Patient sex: F
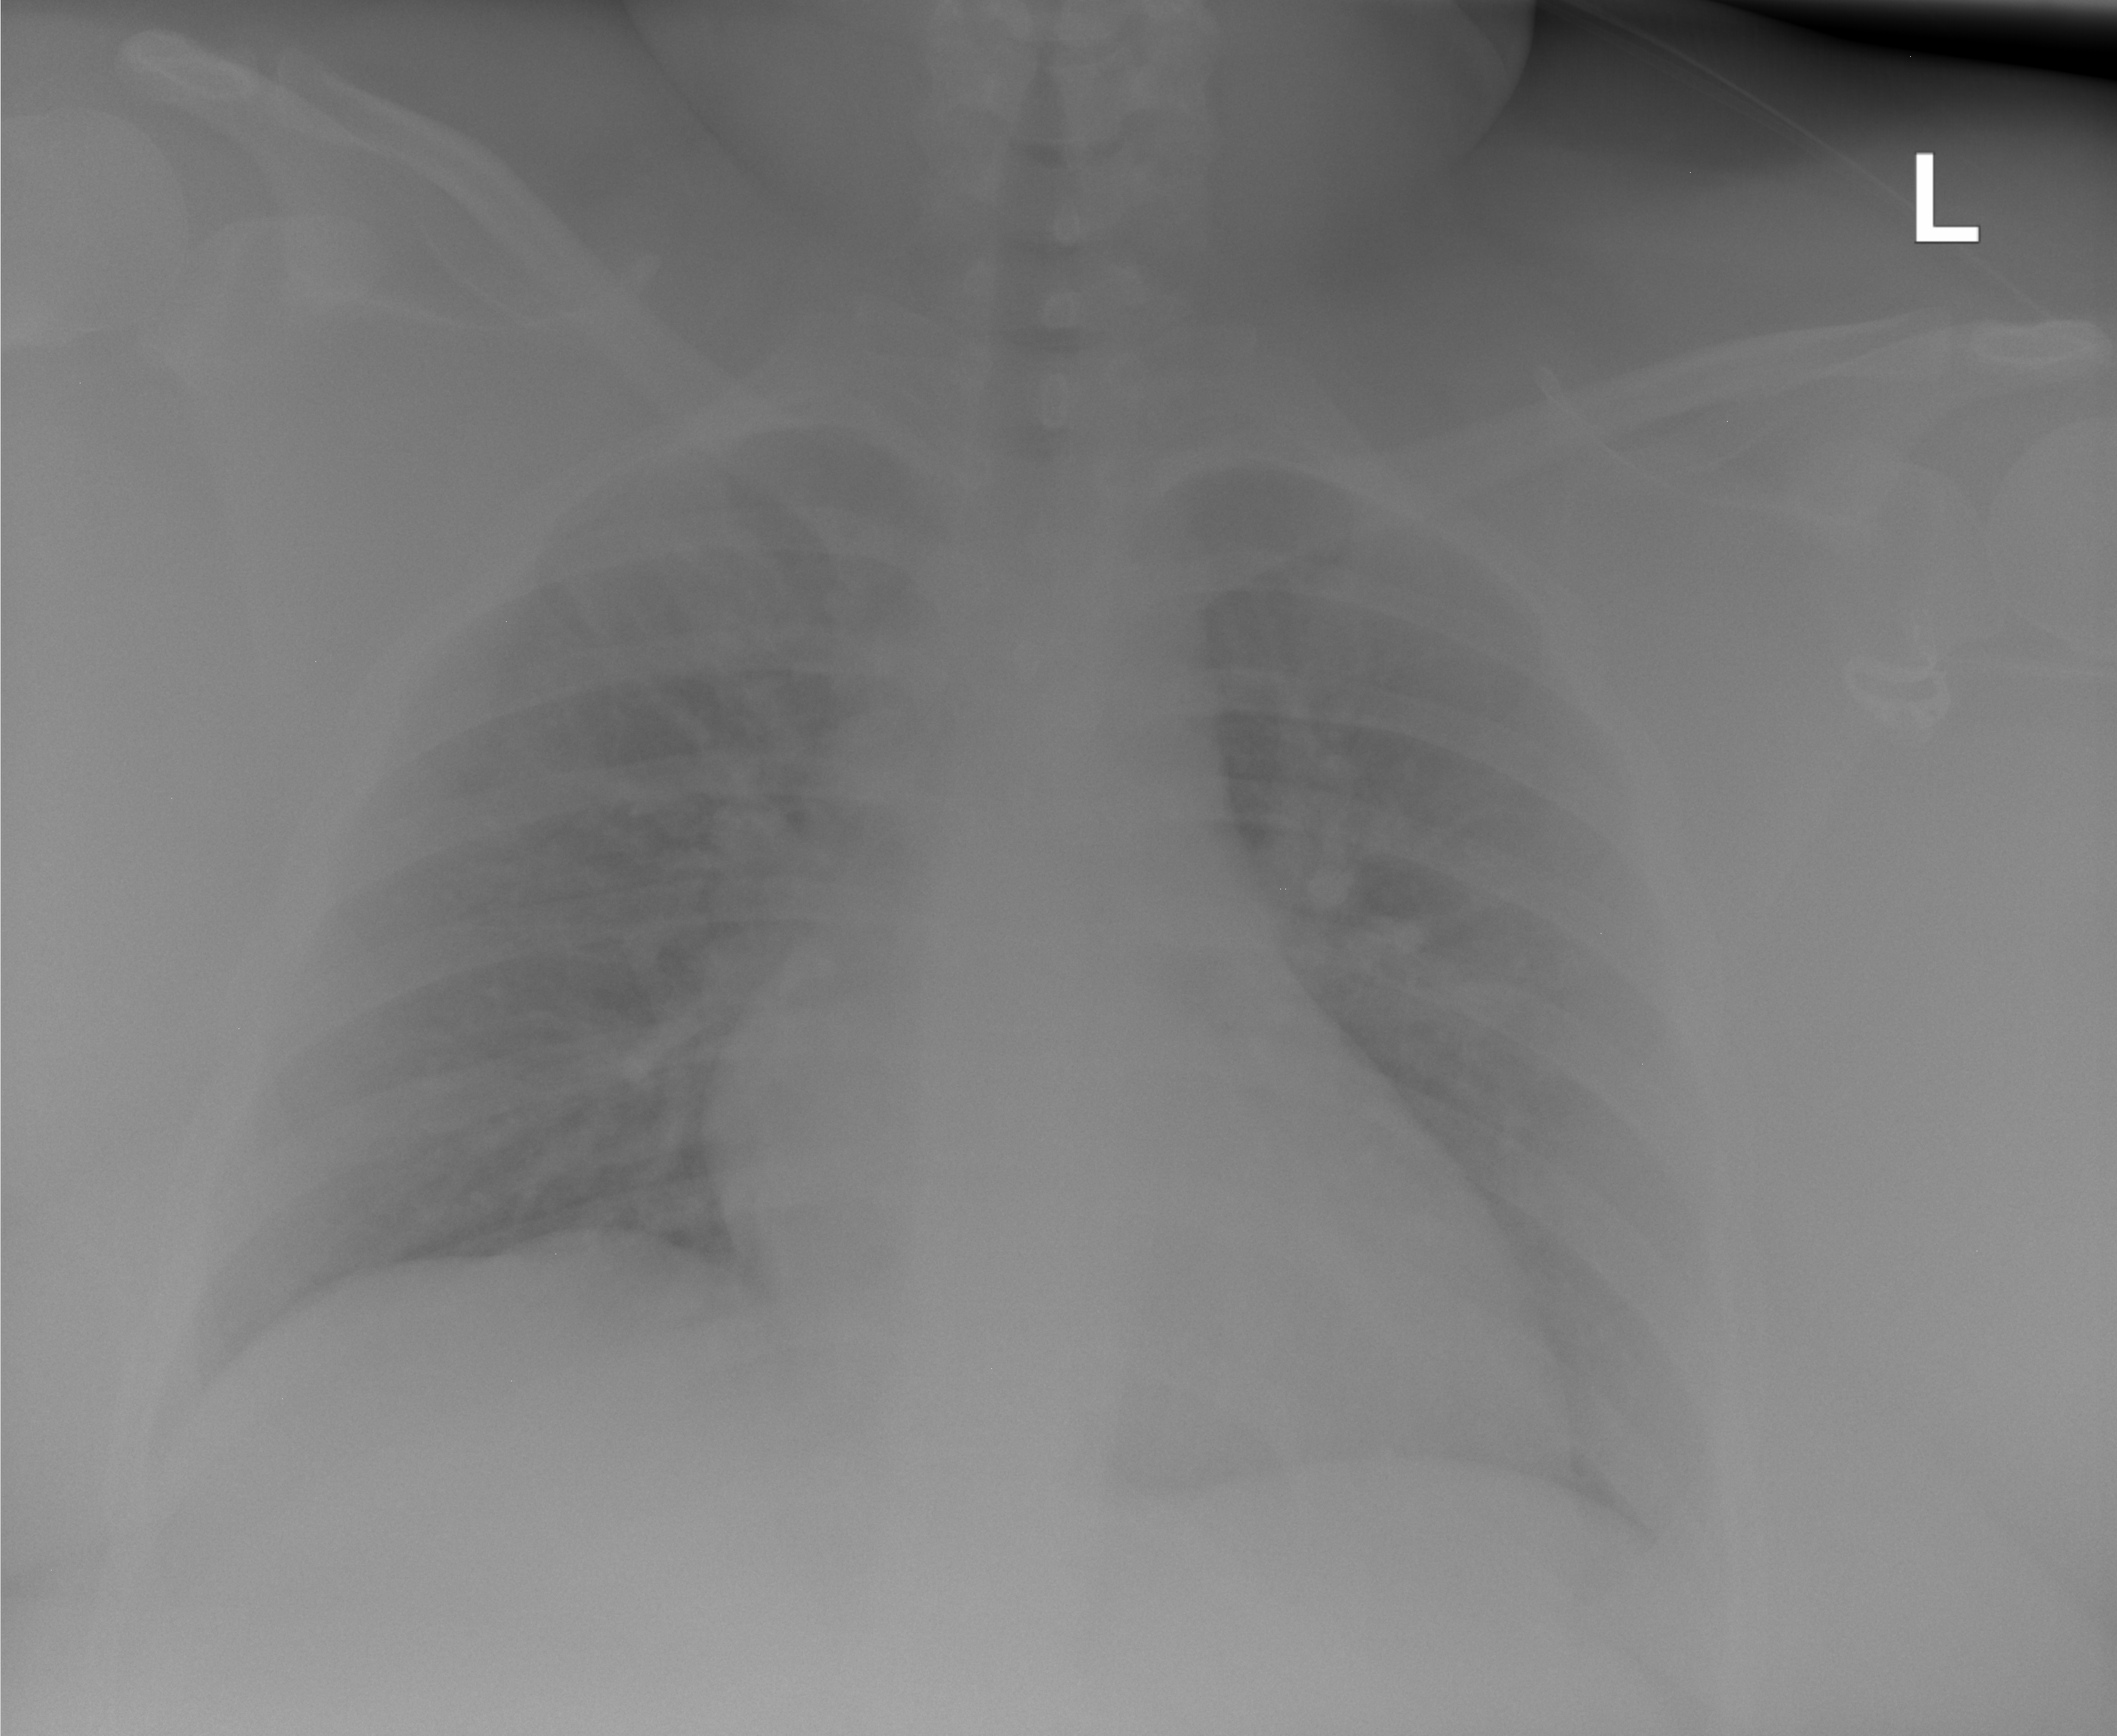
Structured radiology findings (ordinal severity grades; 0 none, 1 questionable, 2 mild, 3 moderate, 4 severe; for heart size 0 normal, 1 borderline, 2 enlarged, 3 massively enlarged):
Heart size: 2
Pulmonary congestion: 2
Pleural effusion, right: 0
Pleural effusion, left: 0
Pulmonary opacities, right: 0
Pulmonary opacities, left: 0
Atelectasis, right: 0
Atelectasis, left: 0